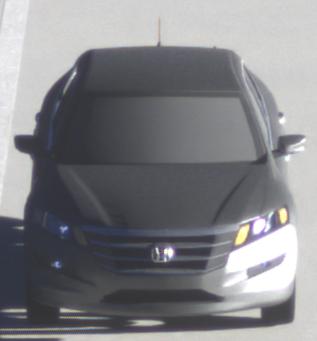
Make: Honda
Model: Crosstour
Detailed model: -
Model produced from: 2009
Model produced until: 2012
Doors: 4
Color: gray
Road condition: dry road
Daytime: sunrise or sunset
Contrast: high contrast